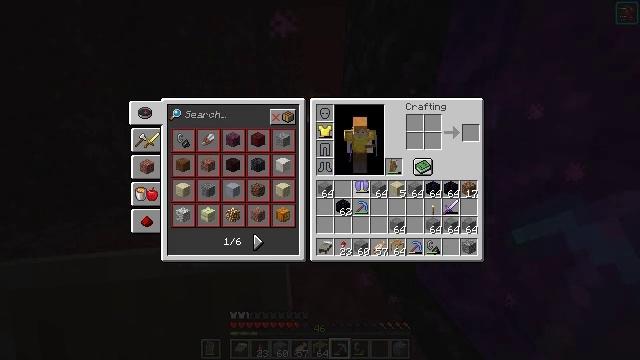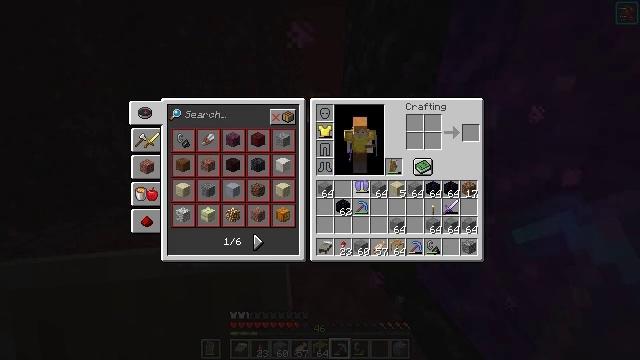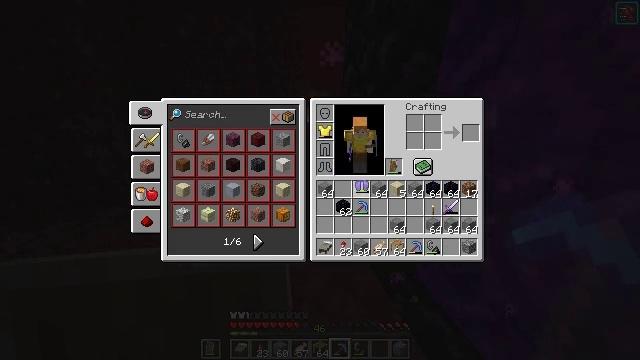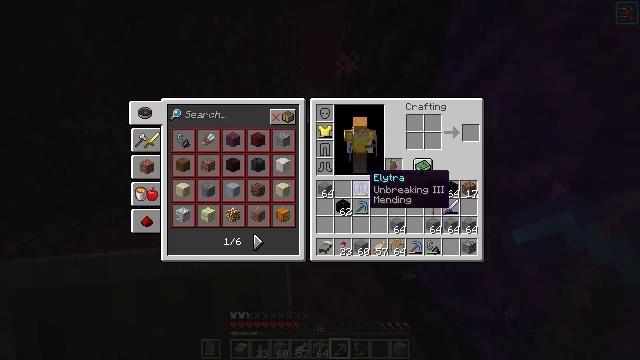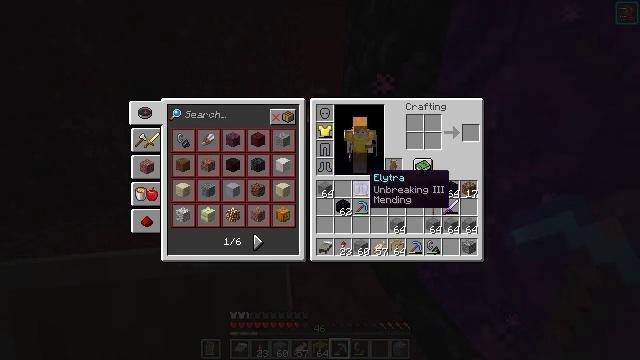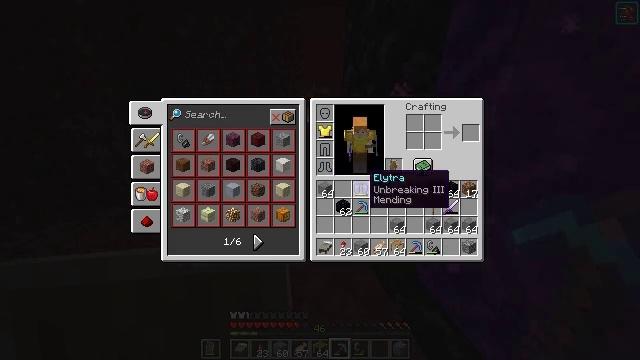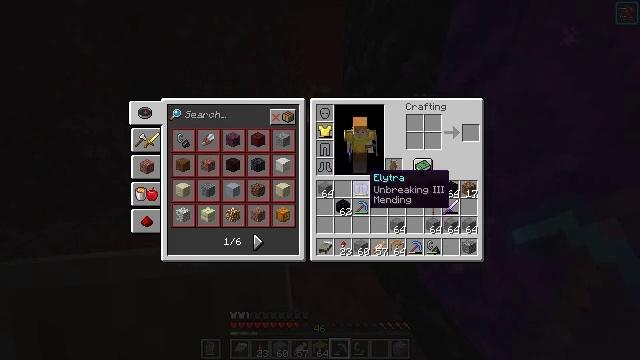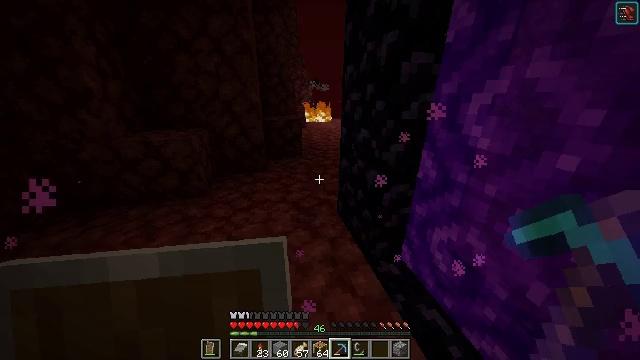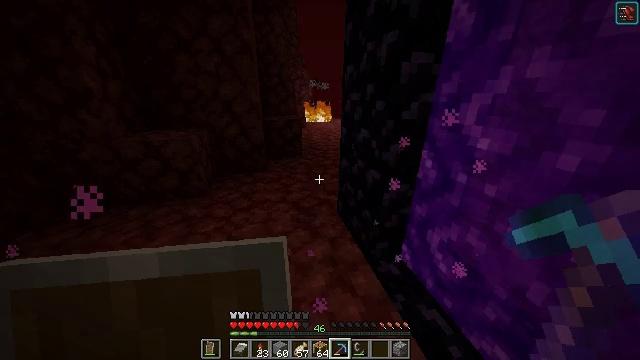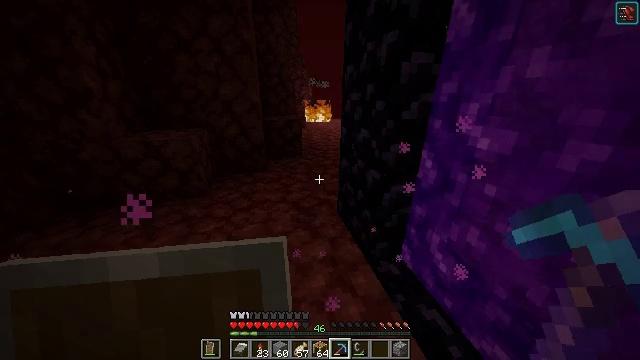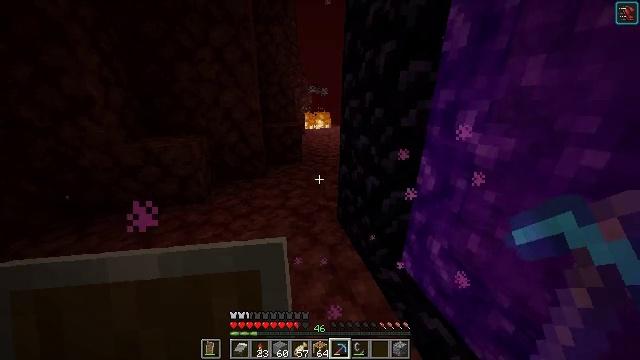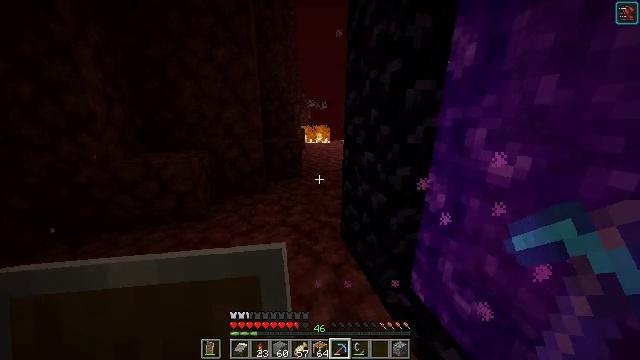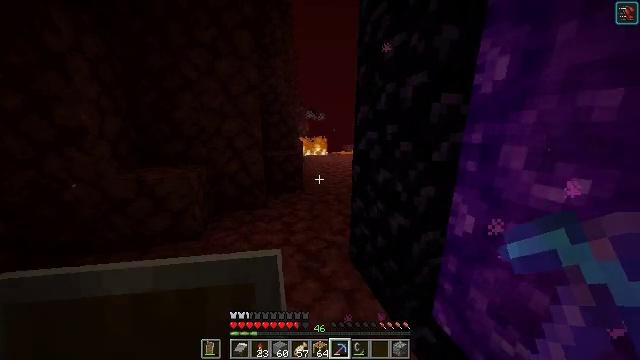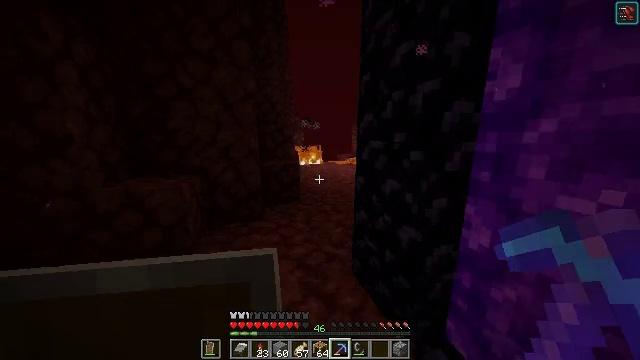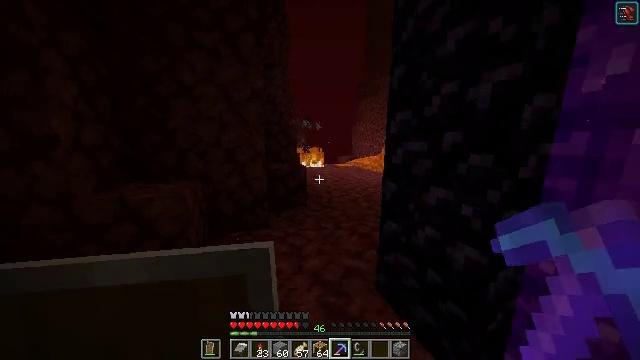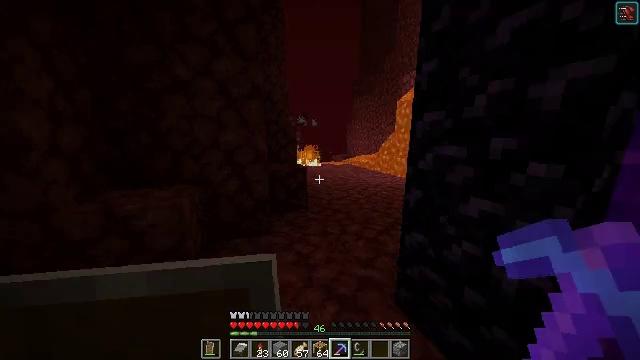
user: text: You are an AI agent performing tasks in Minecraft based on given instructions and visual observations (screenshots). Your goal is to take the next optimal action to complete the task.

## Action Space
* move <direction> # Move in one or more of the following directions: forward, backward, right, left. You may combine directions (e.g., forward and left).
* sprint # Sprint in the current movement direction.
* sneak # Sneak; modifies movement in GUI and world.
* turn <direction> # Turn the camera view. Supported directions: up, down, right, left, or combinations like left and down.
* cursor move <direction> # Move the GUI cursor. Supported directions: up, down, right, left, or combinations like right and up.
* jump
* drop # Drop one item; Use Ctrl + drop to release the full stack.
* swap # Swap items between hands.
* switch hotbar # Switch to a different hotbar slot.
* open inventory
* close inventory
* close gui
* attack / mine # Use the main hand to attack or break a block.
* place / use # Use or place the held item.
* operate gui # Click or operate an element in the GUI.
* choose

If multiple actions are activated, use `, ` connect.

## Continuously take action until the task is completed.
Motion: motion action
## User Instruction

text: Destroy the fire.
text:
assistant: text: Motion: operate gui
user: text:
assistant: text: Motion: operate gui
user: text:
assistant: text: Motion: no_op
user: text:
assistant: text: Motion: no_op
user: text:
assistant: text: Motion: no_op
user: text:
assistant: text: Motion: no_op
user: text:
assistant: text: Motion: close inventory
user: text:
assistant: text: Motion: close inventory
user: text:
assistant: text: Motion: close inventory
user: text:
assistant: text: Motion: turn up
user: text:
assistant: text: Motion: move forward and move left, turn up
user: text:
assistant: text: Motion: move forward and move left, turn right and up
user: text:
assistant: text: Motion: move forward and move left, turn right and up
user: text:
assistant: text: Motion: move forward and move left
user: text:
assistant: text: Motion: move forward and move left, turn right
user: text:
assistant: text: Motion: move forward and move left, turn right
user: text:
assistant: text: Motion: move forward and move left, turn right
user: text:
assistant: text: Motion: move forward and move left, turn right
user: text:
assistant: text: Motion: move forward and move left, turn right
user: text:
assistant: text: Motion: move forward and move left, turn right
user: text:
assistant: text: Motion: move forward and move left, turn right
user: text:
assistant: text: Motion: move forward, turn right
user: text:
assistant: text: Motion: move forward, turn right
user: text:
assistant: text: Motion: move forward, turn right
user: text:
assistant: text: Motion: move forward, turn right and up
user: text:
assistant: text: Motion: no_op
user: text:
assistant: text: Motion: no_op
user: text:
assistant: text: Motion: no_op
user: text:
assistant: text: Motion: no_op
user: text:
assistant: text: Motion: turn left